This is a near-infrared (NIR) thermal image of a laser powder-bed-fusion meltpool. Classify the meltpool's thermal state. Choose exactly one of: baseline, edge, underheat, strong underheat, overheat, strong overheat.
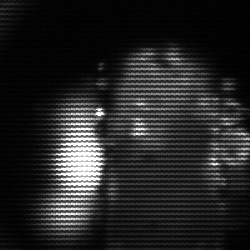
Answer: strong underheat